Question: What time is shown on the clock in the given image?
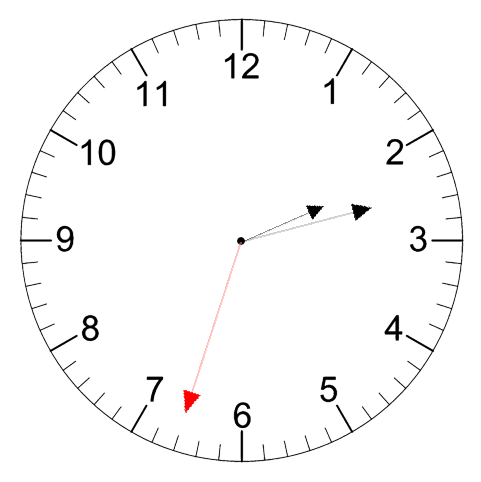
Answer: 02:12:33